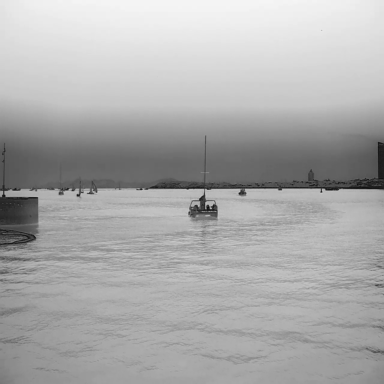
There is a container_ship in the infrared image.